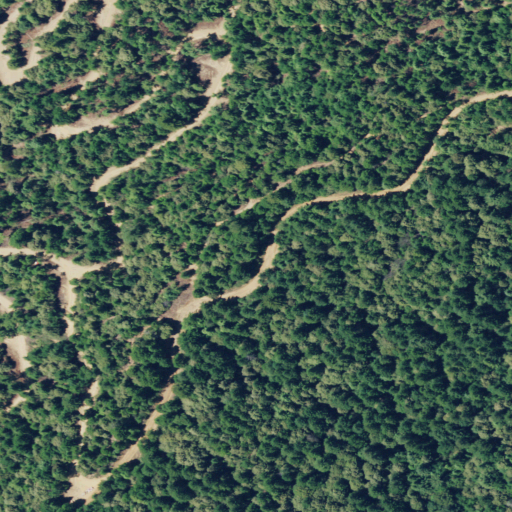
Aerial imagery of ridge(s) in California named Three Chop Ridge containing evergreen forest and open development